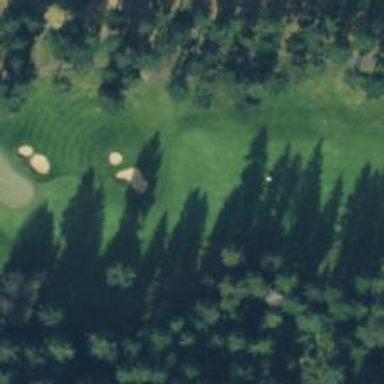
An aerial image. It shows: Golf hole.